Question: I want to use the Prism EventTrigger by invoking the command action but there is an error in higher versions of visual studio especially .Net Framework 4.0 and higher. What updates have been made in the prism library to address this issue? I'm unable to use the InvokeCommandAction to invoke a command that has been bonded to the ViewModel. Below is a code snippet and a screenshot of the error message.
'''
<igwpf:OutlookBarGroup x:Class="PrismOutlook.Modules.Mail.Menus.MailGroup"
xmlns="http://schemas.microsoft.com/winfx/2006/xaml/presentation"
xmlns:x="http://schemas.microsoft.com/winfx/2006/xaml"
xmlns:mc="http://schemas.openxmlformats.org/markup-compatibility/2006"
xmlns:d="http://schemas.microsoft.com/expression/blend/2008"
xmlns:local="clr-namespace:PrismOutlook.Modules.Mail.Menus"
xmlns:ig="http://schemas.infragistics.com/xaml"
xmlns:igwpf="http://schemas.infragistics.com/xaml/wpf"
xmlns:i="http://schemas.microsoft.com/expression/2010/interactivity"
xmlns:prism="http://prismlibrary.com/"
prism:ViewModelLocator.AutoWireViewModel="True"
Header="Mail">
<Grid>
<ig:XamDataTree ItemsSource="{Binding Items}">
<i:Interaction.Triggers>
<i:EventTrigger EventName="ActivaeNodeChanged">
<prism:InvokeCommandAction Command="{Binding SelectedCommand}" TriggerParameterPath="NewActiveTreeNode.Data" />
</i:EventTrigger>
</i:Interaction.Triggers>
<ig:XamDataTree.GlobalNodeLayouts>
<ig:NodeLayout Key="GlobalLayout" TargetTypeName="NavigationItem" DisplayMemberPath="Caption"/>
</ig:XamDataTree.GlobalNodeLayouts>
</ig:XamDataTree>
</Grid>
</igwpf:OutlookBarGroup>
'''
Her is the error message i see in the solution output.

I'm new to Prism but have quite a good experience with WPF and MVVM framework. Actually I'm following a Youtube Tutorial By Brian Lagunas and I realized it's an old tutorial and possibly some modifications in the Prism source code and build, there are compatibility issues. I'm using Visual studio 2019, Project configuration is .NetFramework 4.7.2 and the prism version currently installed is version 7.2.0.1422.
Thank you in advance for the assistance in resolving this issue.
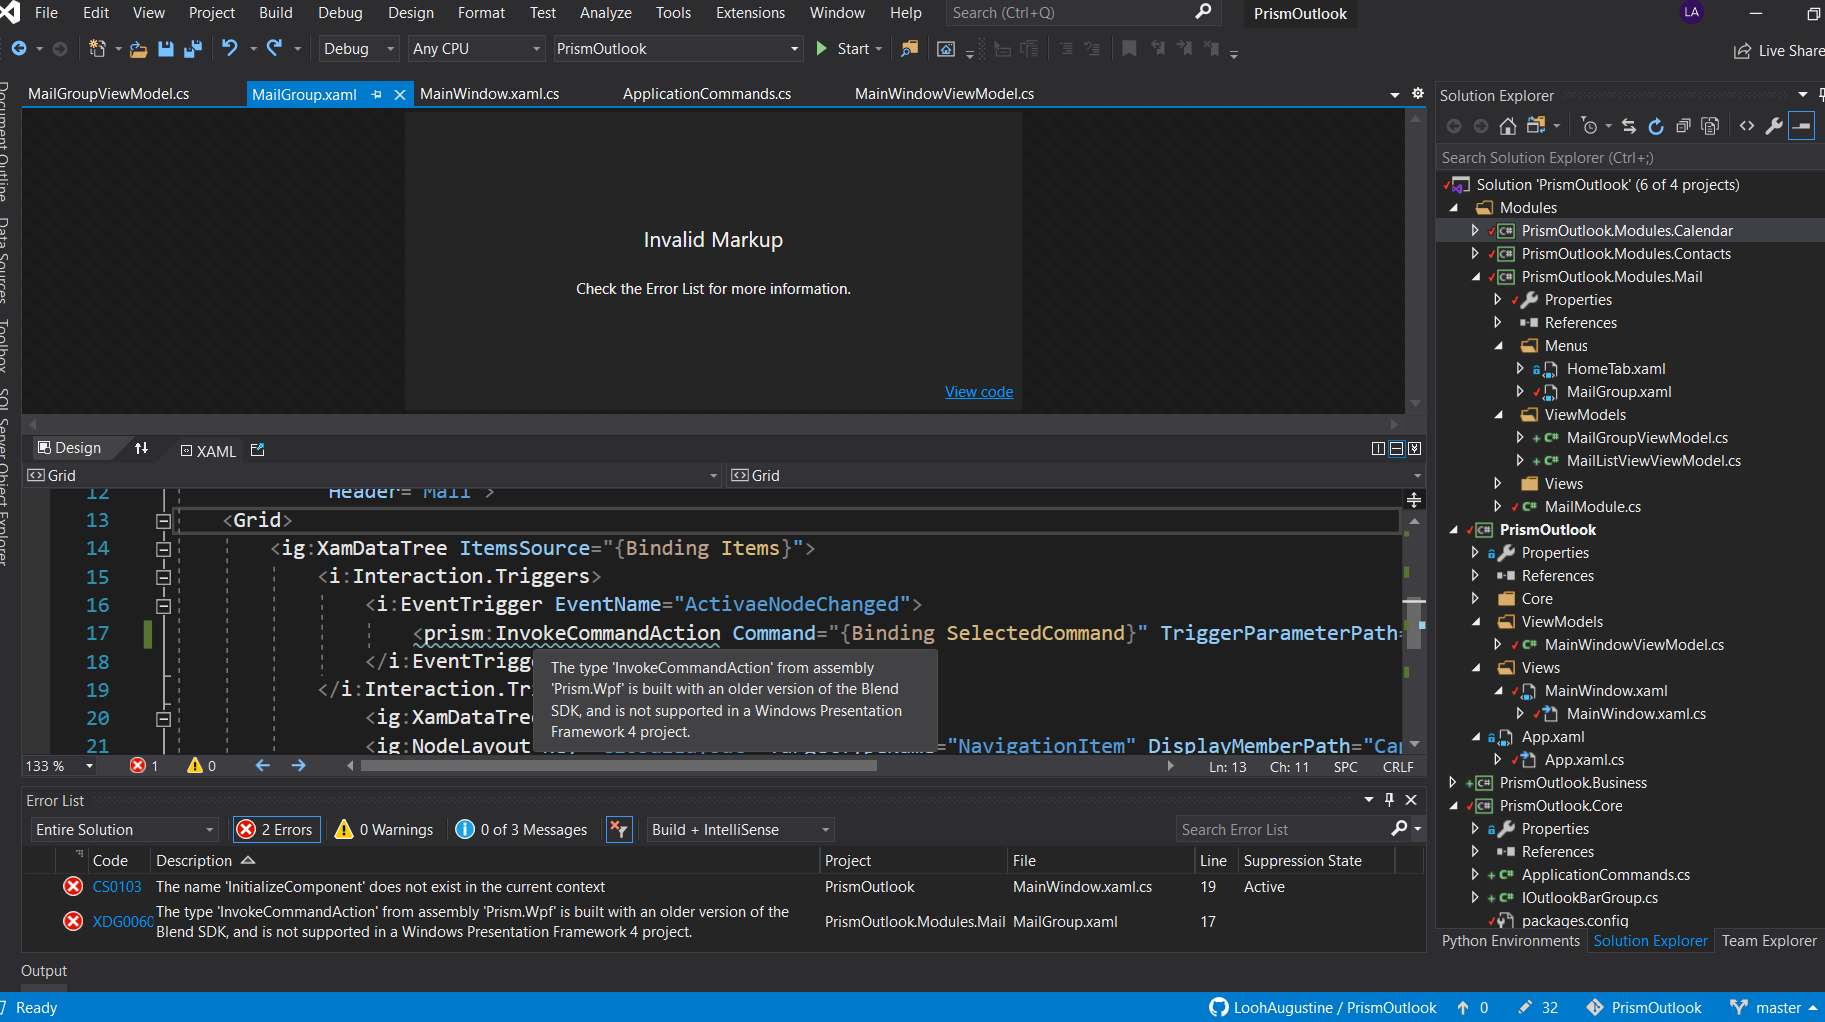
Answer: Xaml Behaviors are now a nuget package.
As per:
<URL>
> Steps to migrate:
> Remove reference to "Microsoft.Expression.Interactions" and "System.Windows.Interactivity"
Install the "Microsoft.Xaml.Behaviors.Wpf" NuGet package.
XAML files - replace the xmlns namespaces "http://schemas.microsoft.com/expression/2010/interactivity" >and "http://schemas.microsoft.com/expression/2010/interactions"with "http://schemas.microsoft.com/xaml/behaviors"
C# files - replace the usings in c# files "Microsoft.Xaml.Interactivity" and "Microsoft.Xaml.Interactions" with "Microsoft.Xaml.Behaviors"
Your eventtrigger must also be a routed event that is not already handled elsewhere.
<URL>